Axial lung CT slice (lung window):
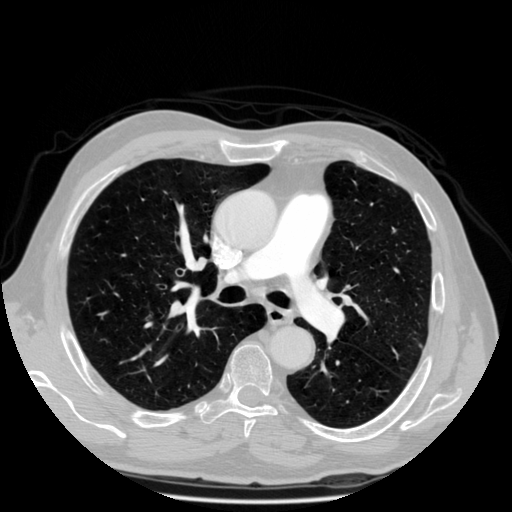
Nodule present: no